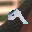
Label: 9